Field crop: maize
Growth stage: 2
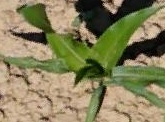
Species: maize